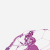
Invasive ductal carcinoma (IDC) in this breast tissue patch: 0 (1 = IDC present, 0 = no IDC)